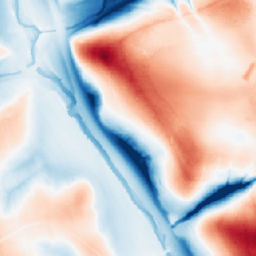
Category: trend_removal
Decomposition family: local_polynomial
Decomposition parameters: window_size: 101
degree: 3
Upsampling method: nearest
Upsampling parameters: scale: 4
Upsampling scale: 4